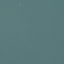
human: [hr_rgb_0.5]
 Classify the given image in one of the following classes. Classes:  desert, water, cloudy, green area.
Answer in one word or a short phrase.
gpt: water